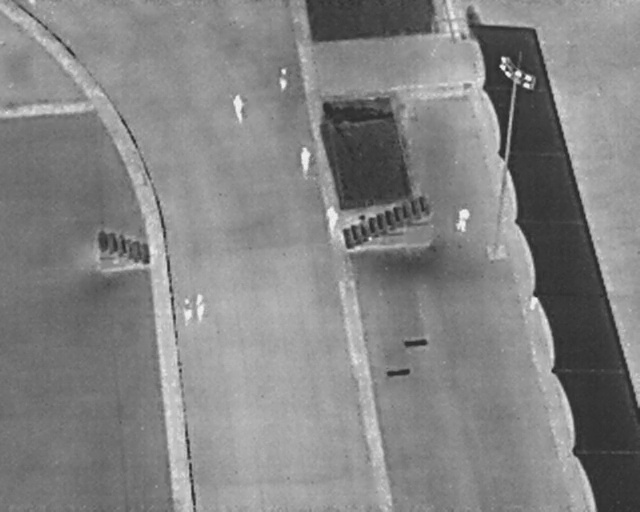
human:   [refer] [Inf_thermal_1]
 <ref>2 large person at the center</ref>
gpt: <box>[[45, 30, 50, 33, 2], [28, 59, 33, 61, 2]]</box>